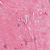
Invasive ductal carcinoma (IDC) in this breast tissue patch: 0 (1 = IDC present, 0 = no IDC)